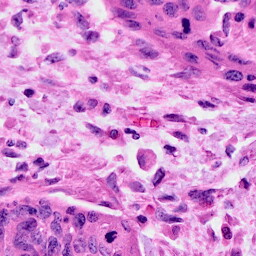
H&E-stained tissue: Cervix